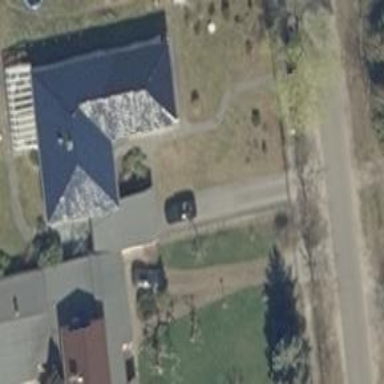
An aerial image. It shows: House with hipped roof.